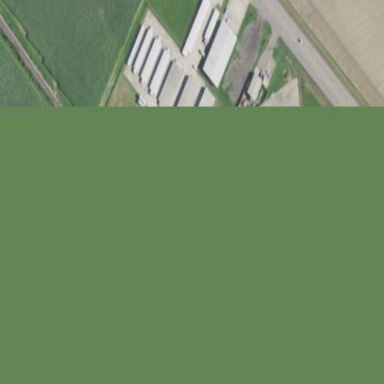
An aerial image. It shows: Storage rental shop.